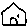
Label: house